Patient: sex M, age 61
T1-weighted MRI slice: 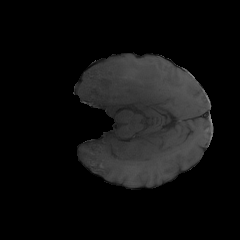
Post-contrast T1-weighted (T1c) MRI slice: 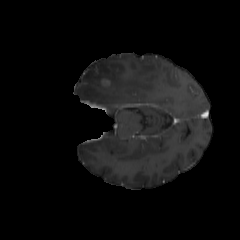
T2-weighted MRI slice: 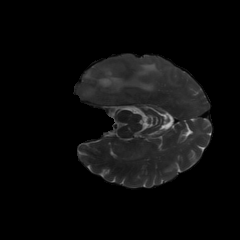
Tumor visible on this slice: yes
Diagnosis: Glioblastoma, IDH-wildtype
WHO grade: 4